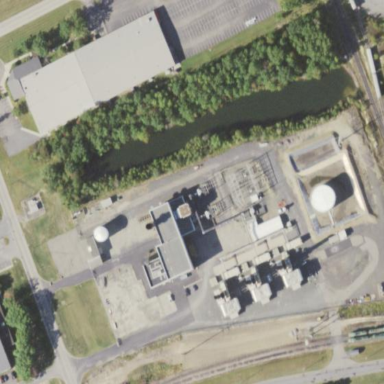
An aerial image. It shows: Power plant.